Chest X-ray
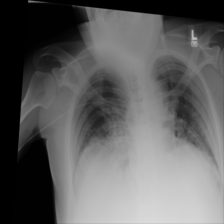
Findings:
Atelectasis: negative
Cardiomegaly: negative
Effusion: negative
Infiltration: negative
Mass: negative
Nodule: negative
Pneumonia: negative
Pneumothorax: negative
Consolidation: negative
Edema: negative
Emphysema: negative
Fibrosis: negative
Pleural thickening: negative
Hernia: negative